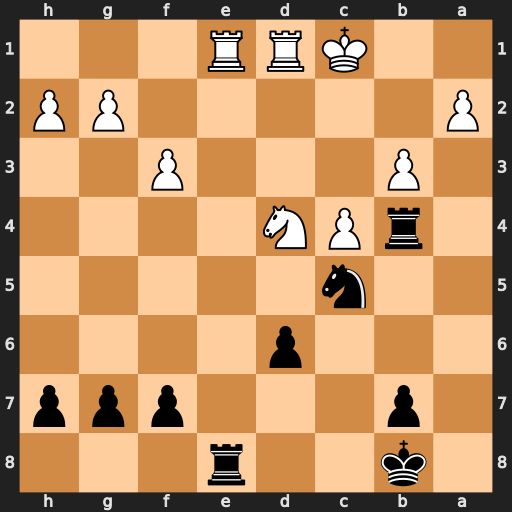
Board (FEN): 1k2r3/1p3ppp/3p4/2n5/1rPN4/1P3P2/P5PP/2KRR3
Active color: b
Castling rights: -
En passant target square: -
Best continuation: Rxe1 Rxe1 Nd3+ Kd2 Nxe1